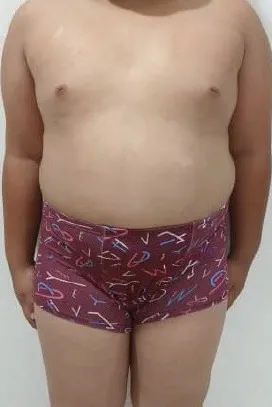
Clinical photographs demonstrating the response of hypopigmented mycosis fungoides lesions to phototherapy. . (A) Pre-treatment presentation showing hypopigmented skin patches over the anterior trunk, back and buttocks.
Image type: medical_photograph (skin_photograph)